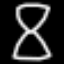
Label: hourglass